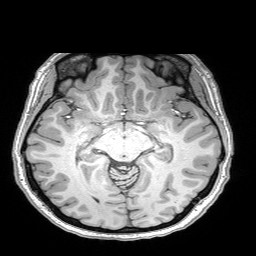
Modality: T1w
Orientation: coronal
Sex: female